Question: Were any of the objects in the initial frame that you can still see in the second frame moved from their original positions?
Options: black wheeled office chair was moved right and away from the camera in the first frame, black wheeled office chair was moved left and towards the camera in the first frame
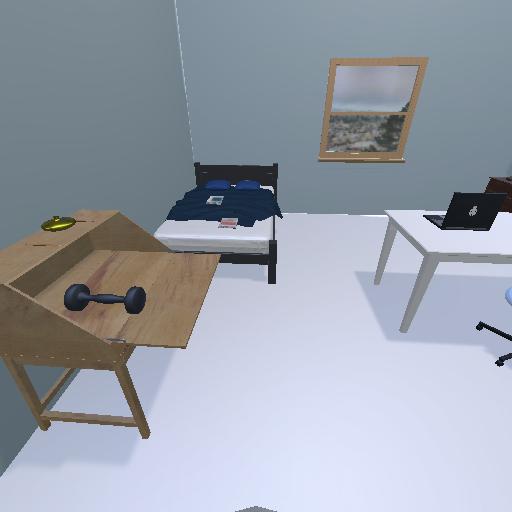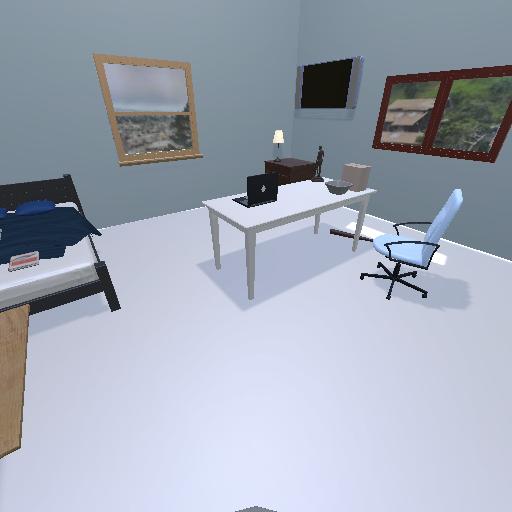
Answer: black wheeled office chair was moved right and away from the camera in the first frame